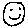
Label: smiley face